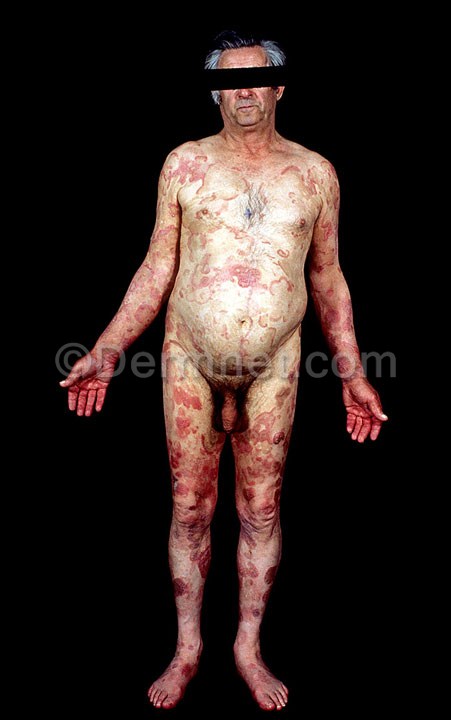
Disease: Actinic Keratosis Basal Cell Carcinoma and other Malignant Lesions